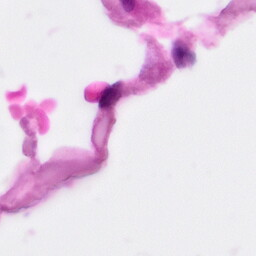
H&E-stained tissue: Pancreatic